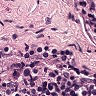
Metastatic tissue present: no